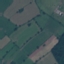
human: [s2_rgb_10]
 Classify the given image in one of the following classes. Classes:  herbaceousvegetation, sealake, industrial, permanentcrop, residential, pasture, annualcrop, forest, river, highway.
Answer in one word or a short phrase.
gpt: Pasture